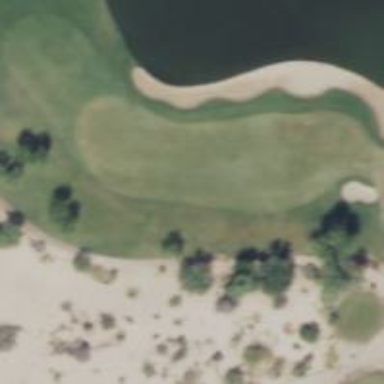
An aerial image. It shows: Golf hole.